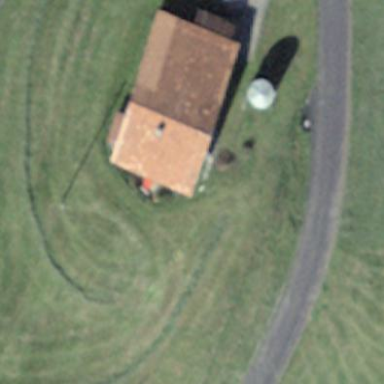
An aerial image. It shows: Cabin is depicted in the image.